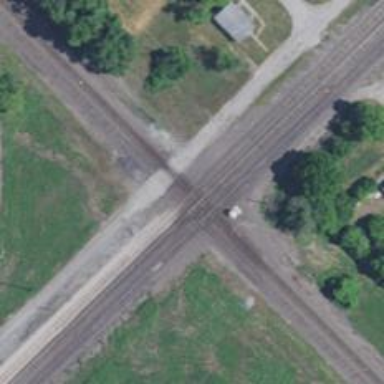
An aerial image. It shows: Railway crossing.